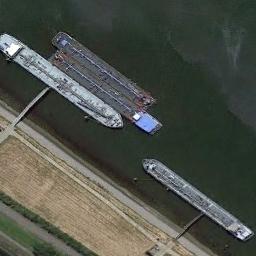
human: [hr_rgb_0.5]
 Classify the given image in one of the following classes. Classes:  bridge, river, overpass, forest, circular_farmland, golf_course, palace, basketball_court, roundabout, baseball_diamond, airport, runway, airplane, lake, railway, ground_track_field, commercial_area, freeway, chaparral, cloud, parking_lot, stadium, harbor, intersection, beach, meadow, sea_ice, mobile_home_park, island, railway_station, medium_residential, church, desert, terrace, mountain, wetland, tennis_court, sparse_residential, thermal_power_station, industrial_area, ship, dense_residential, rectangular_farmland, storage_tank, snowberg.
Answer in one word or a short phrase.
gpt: ship